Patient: sex M, age 46
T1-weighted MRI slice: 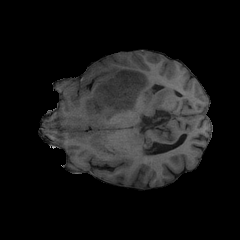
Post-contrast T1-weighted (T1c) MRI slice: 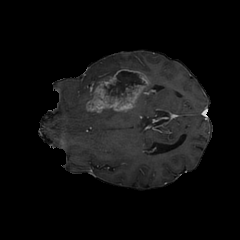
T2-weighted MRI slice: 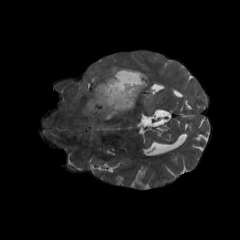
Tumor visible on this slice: yes
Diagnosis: Glioblastoma, IDH-wildtype
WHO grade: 4